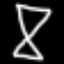
Label: hourglass